Question: What is the result of this measurement?
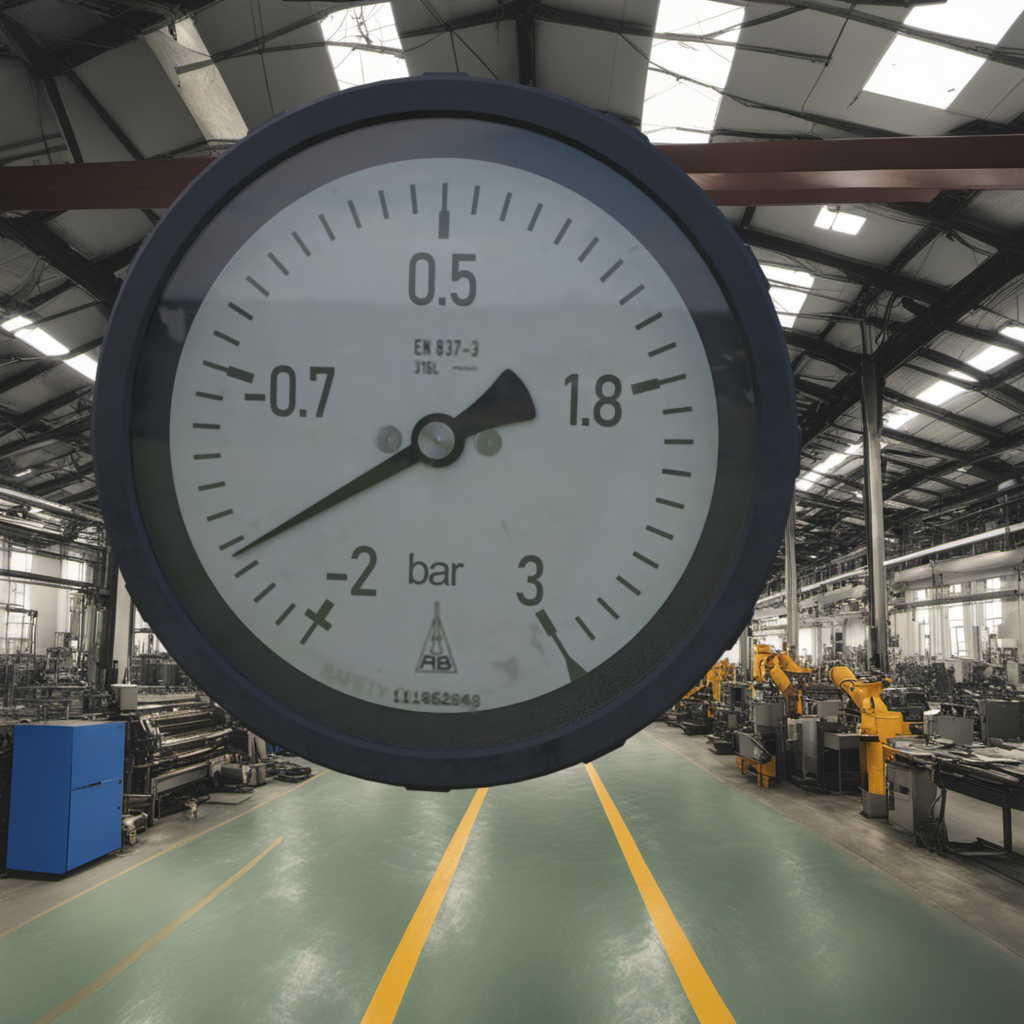
Answer: The result is -1.61
Question: What is the reading range of the measurement in the image?
Answer: The range is from -2 to 3
Question: What is the minimum and maximum value of the measurement shown in the image?
Answer: The minimum value is -2 and the maximum value is 3